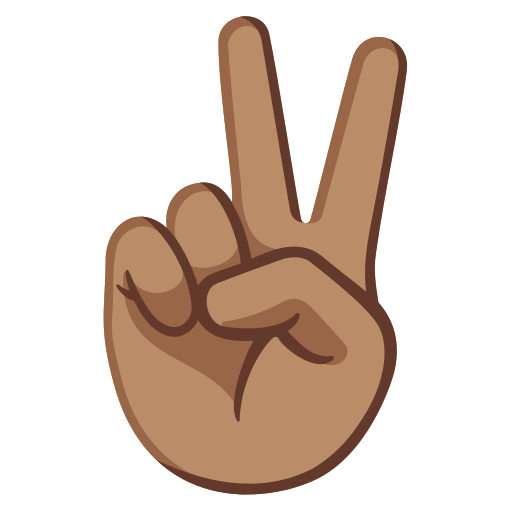
Emoji: ✌🏽